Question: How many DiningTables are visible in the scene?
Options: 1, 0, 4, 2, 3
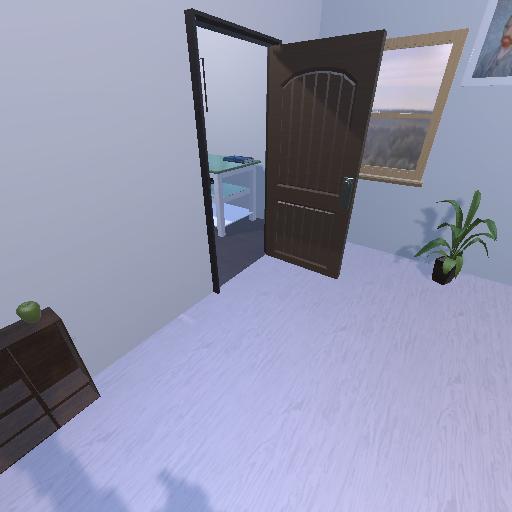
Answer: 1